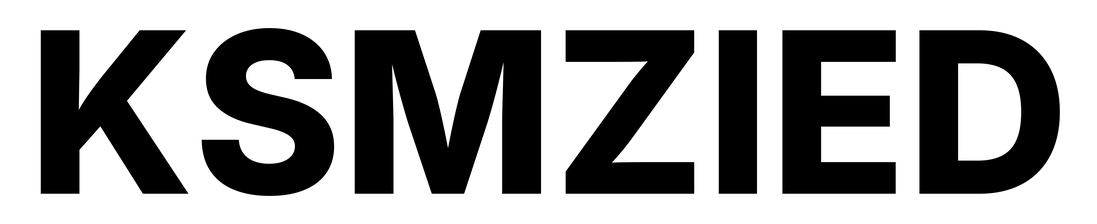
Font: Inter_ExtraBold